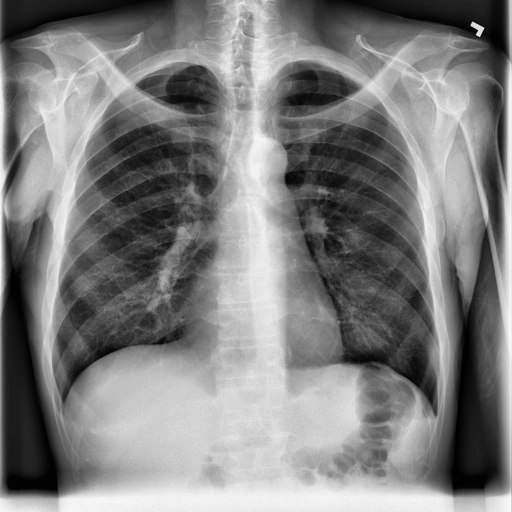
Finding: NORMAL